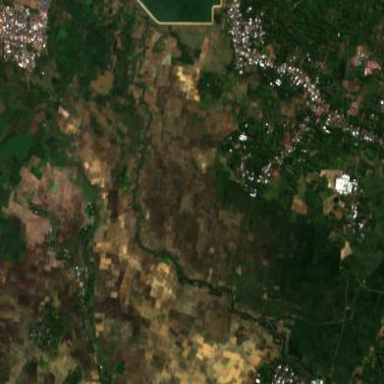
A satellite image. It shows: Farmland cultivating rice.